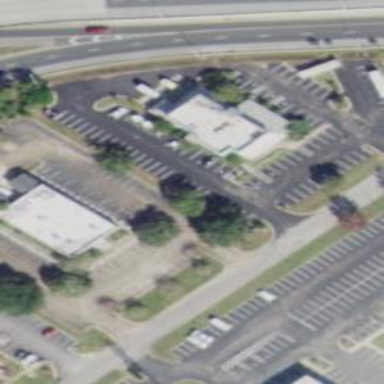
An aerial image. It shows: Parking space is available.